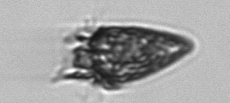
Label: Strombidium_tintinnodes